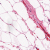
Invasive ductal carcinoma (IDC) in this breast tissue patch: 0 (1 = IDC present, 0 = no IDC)